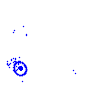
Particle: electron